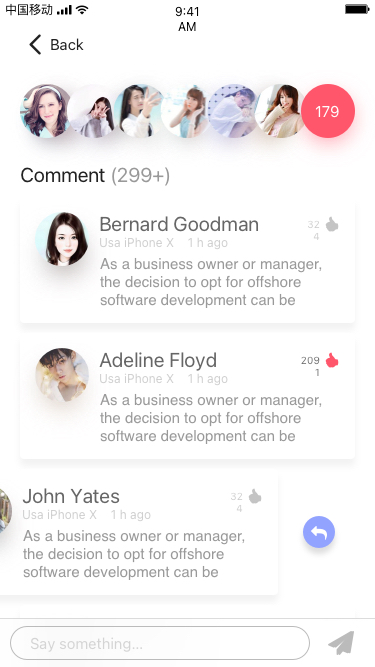
Text in this UI design:
Comment (299+)
Bernard Goodman
Usa iPhone X    1 h ago
324
As a business owner or manager, the decision to opt for offshore software development can be difficult. As anyone who has experience knows, there are advantages and disadvantages to outsourcing software development. How then, do you balance the risks and rewards and come out on top? Here are five tips to ensure that you receive an excellent return on investment:

1. Complex project management experience. When selecting an offshore software development company, ensure that they have extensive experience in complex project management. The company’s internal team should run like a well-oiled machine, and they should have longstanding relationships with their own subcontractors. 2. Specialized knowledge and expertise. The most agile software development companies have an extensive network of specialists. These specialists may not be on the company payroll (which is why the company can offer you significant cost savings), but they can be depended upon to complete the necessary tasks on time and within the budget. 3. Knowledge of your industry. In theory, offshore software development companies should be able to perform custom software development for any type of business. There will be less of a learning curve, though, and greater chances for success, if the company has knowledge of your industry or a related industry. For this reason, ask for referrals and determine if the projects the company has managed are similar to or in alignment with the goals of your project.

4. Delineate areas of responsibility. Chances are, you’re considering hiring an offshore software development company because you don’t have the in-house expertise to get the job done and know that it is more cost-effective to outsource the project. Nonetheless, you will need to actively participate in a needs assessment and at various benchmarks throughout the life of the project. By creating a clear delineation of areas of responsibility, you will have a clear understanding of the number of staff hours you need to devote to the project, and plan accordingly. 5. High standards. Both you and the offshore software development company you choose should adhere to high standards. Aside from the talent of the technical experts involved, successful custom software development depends upon rigorous testing. The most dependable companies use the highest industry standards in testing each aspect of the products they create so that you receive a product that is ready to implement. Essentially, the most successful offshore software development companies are competent and flexible, and see their role as an information technology partner who solves your software problems, supports your team, and manages your projects from beginning to end. When you choose such a company, you can rest assured that you will receive an excellent return on investment.
Adeline Floyd
Usa iPhone X    1 h ago
2091
As a business owner or manager, the decision to opt for offshore software development can be difficult. As anyone who has experience knows, there are advantages and disadvantages to outsourcing software development. How then, do you balance the risks and rewards and come out on top? Here are five tips to ensure that you receive an excellent return on investment:

1. Complex project management experience. When selecting an offshore software development company, ensure that they have extensive experience in complex project management. The company’s internal team should run like a well-oiled machine, and they should have longstanding relationships with their own subcontractors. 2. Specialized knowledge and expertise. The most agile software development companies have an extensive network of specialists. These specialists may not be on the company payroll (which is why the company can offer you significant cost savings), but they can be depended upon to complete the necessary tasks on time and within the budget. 3. Knowledge of your industry. In theory, offshore software development companies should be able to perform custom software development for any type of business. There will be less of a learning curve, though, and greater chances for success, if the company has knowledge of your industry or a related industry. For this reason, ask for referrals and determine if the projects the company has managed are similar to or in alignment with the goals of your project.

4. Delineate areas of responsibility. Chances are, you’re considering hiring an offshore software development company because you don’t have the in-house expertise to get the job done and know that it is more cost-effective to outsource the project. Nonetheless, you will need to actively participate in a needs assessment and at various benchmarks throughout the life of the project. By creating a clear delineation of areas of responsibility, you will have a clear understanding of the number of staff hours you need to devote to the project, and plan accordingly. 5. High standards. Both you and the offshore software development company you choose should adhere to high standards. Aside from the talent of the technical experts involved, successful custom software development depends upon rigorous testing. The most dependable companies use the highest industry standards in testing each aspect of the products they create so that you receive a product that is ready to implement. Essentially, the most successful offshore software development companies are competent and flexible, and see their role as an information technology partner who solves your software problems, supports your team, and manages your projects from beginning to end. When you choose such a company, you can rest assured that you will receive an excellent return on investment.
John Yates
Usa iPhone X    1 h ago
324
As a business owner or manager, the decision to opt for offshore software development can be difficult. As anyone who has experience knows, there are advantages and disadvantages to outsourcing software development. How then, do you balance the risks and rewards and come out on top? Here are five tips to ensure that you receive an excellent return on investment:

1. Complex project management experience. When selecting an offshore software development company, ensure that they have extensive experience in complex project management. The company’s internal team should run like a well-oiled machine, and they should have longstanding relationships with their own subcontractors. 2. Specialized knowledge and expertise. The most agile software development companies have an extensive network of specialists. These specialists may not be on the company payroll (which is why the company can offer you significant cost savings), but they can be depended upon to complete the necessary tasks on time and within the budget. 3. Knowledge of your industry. In theory, offshore software development companies should be able to perform custom software development for any type of business. There will be less of a learning curve, though, and greater chances for success, if the company has knowledge of your industry or a related industry. For this reason, ask for referrals and determine if the projects the company has managed are similar to or in alignment with the goals of your project.

4. Delineate areas of responsibility. Chances are, you’re considering hiring an offshore software development company because you don’t have the in-house expertise to get the job done and know that it is more cost-effective to outsource the project. Nonetheless, you will need to actively participate in a needs assessment and at various benchmarks throughout the life of the project. By creating a clear delineation of areas of responsibility, you will have a clear understanding of the number of staff hours you need to devote to the project, and plan accordingly. 5. High standards. Both you and the offshore software development company you choose should adhere to high standards. Aside from the talent of the technical experts involved, successful custom software development depends upon rigorous testing. The most dependable companies use the highest industry standards in testing each aspect of the products they create so that you receive a product that is ready to implement. Essentially, the most successful offshore software development companies are competent and flexible, and see their role as an information technology partner who solves your software problems, supports your team, and manages your projects from beginning to end. When you choose such a company, you can rest assured that you will receive an excellent return on investment.
Dale Dean
Usa iPhone X    1 h ago
324
As a business owner or manager, the decision to opt for offshore software development can be difficult. As anyone who has experience knows, there are advantages and disadvantages to outsourcing software development. How then, do you balance the risks and rewards and come out on top? Here are five tips to ensure that you receive an excellent return on investment:

1. Complex project management experience. When selecting an offshore software development company, ensure that they have extensive experience in complex project management. The company’s internal team should run like a well-oiled machine, and they should have longstanding relationships with their own subcontractors. 2. Specialized knowledge and expertise. The most agile software development companies have an extensive network of specialists. These specialists may not be on the company payroll (which is why the company can offer you significant cost savings), but they can be depended upon to complete the necessary tasks on time and within the budget. 3. Knowledge of your industry. In theory, offshore software development companies should be able to perform custom software development for any type of business. There will be less of a learning curve, though, and greater chances for success, if the company has knowledge of your industry or a related industry. For this reason, ask for referrals and determine if the projects the company has managed are similar to or in alignment with the goals of your project.

4. Delineate areas of responsibility. Chances are, you’re considering hiring an offshore software development company because you don’t have the in-house expertise to get the job done and know that it is more cost-effective to outsource the project. Nonetheless, you will need to actively participate in a needs assessment and at various benchmarks throughout the life of the project. By creating a clear delineation of areas of responsibility, you will have a clear understanding of the number of staff hours you need to devote to the project, and plan accordingly. 5. High standards. Both you and the offshore software development company you choose should adhere to high standards. Aside from the talent of the technical experts involved, successful custom software development depends upon rigorous testing. The most dependable companies use the highest industry standards in testing each aspect of the products they create so that you receive a product that is ready to implement. Essentially, the most successful offshore software development companies are competent and flexible, and see their role as an information technology partner who solves your software problems, supports your team, and manages your projects from beginning to end. When you choose such a company, you can rest assured that you will receive an excellent return on investment.
179
Back
Say something…